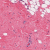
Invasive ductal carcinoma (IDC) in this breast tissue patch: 0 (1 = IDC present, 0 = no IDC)